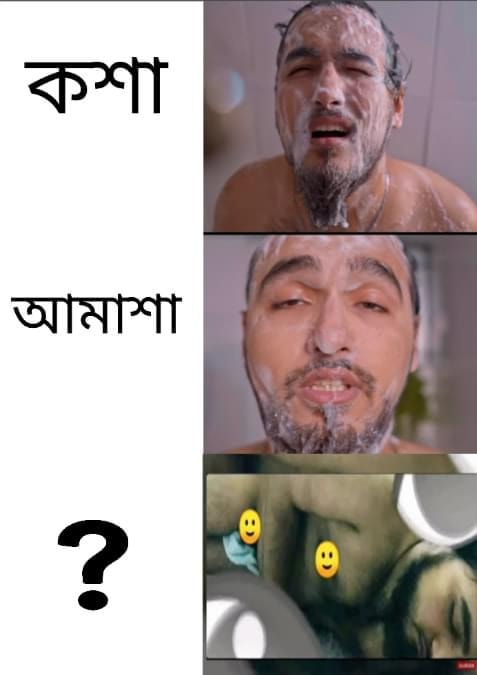
Caption: কশা    আমাশা   ?
Label: hate